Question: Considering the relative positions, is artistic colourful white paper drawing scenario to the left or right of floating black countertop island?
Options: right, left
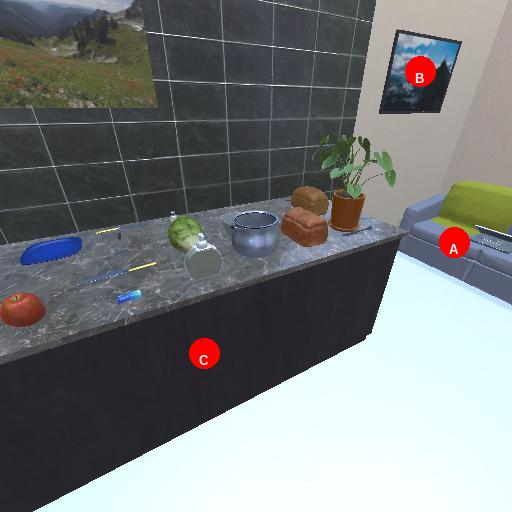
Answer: right